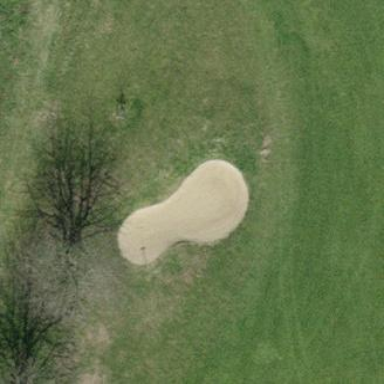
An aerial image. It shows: Golf bunker filled with sandy terrain.